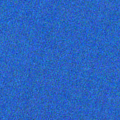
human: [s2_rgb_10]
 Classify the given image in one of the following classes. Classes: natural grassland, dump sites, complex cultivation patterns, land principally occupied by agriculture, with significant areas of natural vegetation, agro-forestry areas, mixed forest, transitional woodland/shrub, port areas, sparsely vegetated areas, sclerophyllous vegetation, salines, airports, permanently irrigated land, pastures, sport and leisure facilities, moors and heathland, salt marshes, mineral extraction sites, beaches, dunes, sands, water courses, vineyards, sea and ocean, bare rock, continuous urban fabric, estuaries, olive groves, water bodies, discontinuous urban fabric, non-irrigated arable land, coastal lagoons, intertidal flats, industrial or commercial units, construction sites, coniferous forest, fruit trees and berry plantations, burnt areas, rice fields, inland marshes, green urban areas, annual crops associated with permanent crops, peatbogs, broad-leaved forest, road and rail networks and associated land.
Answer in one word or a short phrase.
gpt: sea and ocean